Question: My query is
'''
SELECT CASE
WHEN clnt_ntnlty =0 THEN 'Aboriginal'
WHEN clnt_ntnlty =1 THEN 'Torres Strait Islander'
WHEN clnt_ntnlty =2 THEN 'Both Aboring & Torres Strait'
WHEN clnt_ntnlty =3 THEN 'Neither Aboring OR Torres Strait'
ELSE 'Not Provided' END AS Identy,
ISNULL(COUNT(clnt_ntnlty), 0) AS Counts
FROM dbo.clientInfo
group by clnt_ntnlty
'''
I am getting result as

I want all(five row) records with zero if there is no value . I have tried with group by all, it is not working.
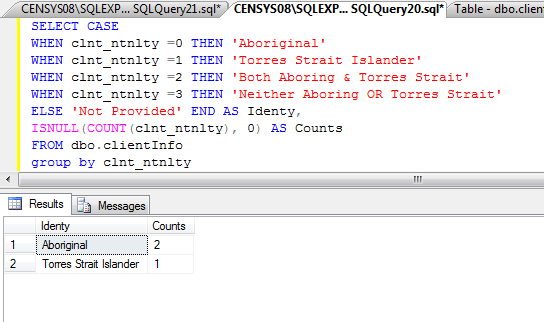
Answer: Please try:
'''
SELECT
DISTINCT Identy,
COUNT(clnt_ntnlty) OVER (PARTITION BY Identy) Counts
FROM (
SELECT 0 Val, 'Aboriginal' Identy UNION
SELECT 1 Val, 'Torres Strait Islander' Identy UNION
SELECT 2 Val, 'Both Aboring & Torres Strait' Identy UNION
SELECT 3 Val, 'Neither Aboring OR Torres Strait' Identy
) x left join dbo.clientInfo t on t.clnt_ntnlty=x.Val
'''